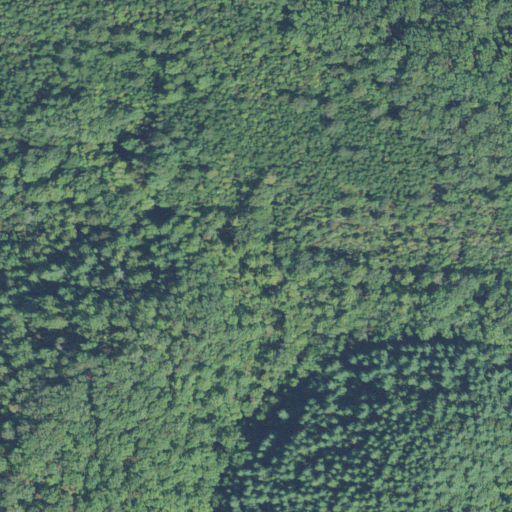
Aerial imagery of gap in North Carolina named Murphy Gap containing mixed forest, deciduous forest, and evergreen forest